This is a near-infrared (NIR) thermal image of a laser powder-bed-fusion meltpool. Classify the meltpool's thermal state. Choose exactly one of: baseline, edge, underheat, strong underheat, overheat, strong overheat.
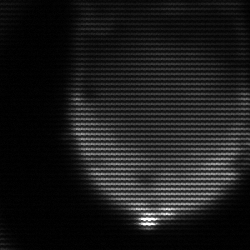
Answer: edge